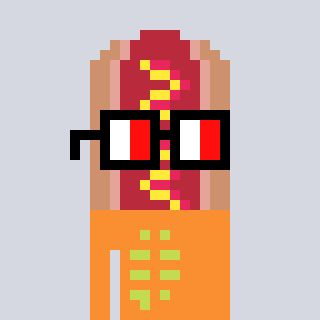
a pixel art character with square glasses with black frames and red eyes, a hotdog-shaped head and a orange-colored body on a cool background